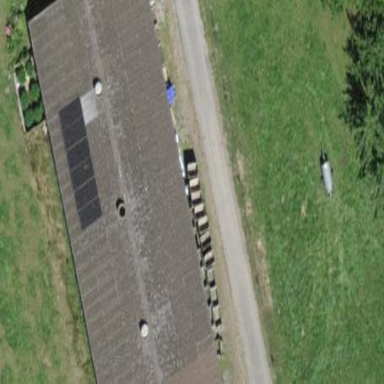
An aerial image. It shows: Group of garages.